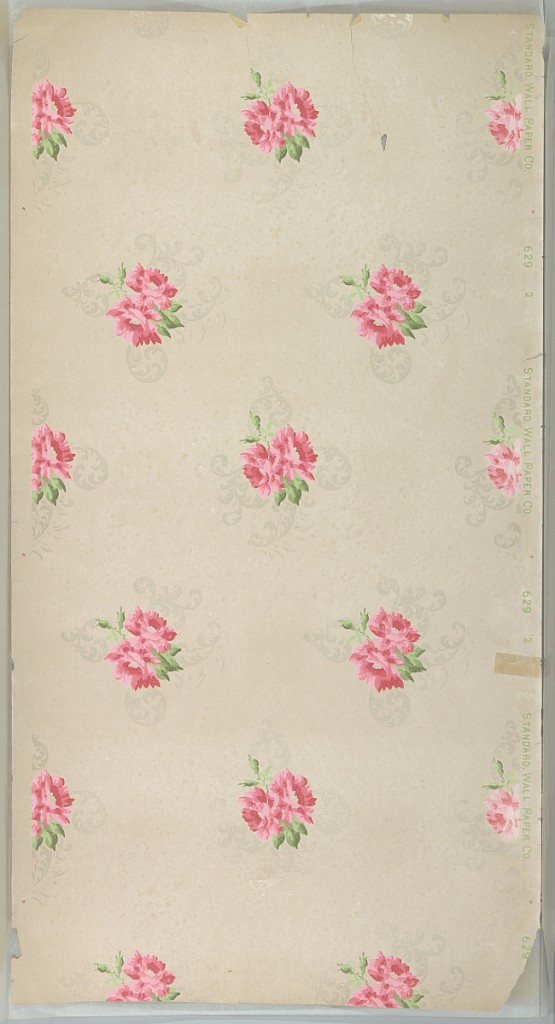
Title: Ceiling paper
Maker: Standard Wall-Paper Company, Standard Wall-Paper Company, Pittsburgh, Pennsylvania
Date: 1905–1915
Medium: Machine-printed paper, liquid mica
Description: Pink floral bouquets with white mica foliate scrolls. Ground is white. Printed in greens, pinks, and white mica.